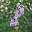
Label: 8